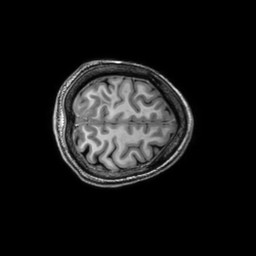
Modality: T1w
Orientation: axial
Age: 64
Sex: female
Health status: ill
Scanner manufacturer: philips
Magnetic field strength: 3 T
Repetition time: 0.008301 s
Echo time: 0.003808 s